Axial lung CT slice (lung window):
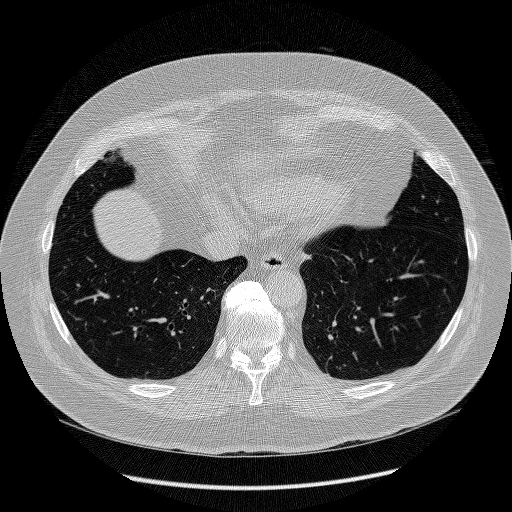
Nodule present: no